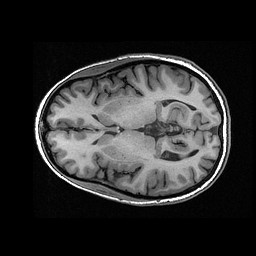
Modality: T1w
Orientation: axial
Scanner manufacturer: ge
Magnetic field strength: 3 T
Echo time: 0.00318 s